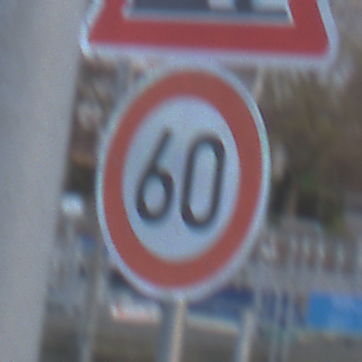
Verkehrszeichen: Geschwindigkeit60
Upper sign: SteinschlagLinks
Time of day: SunriseSunset
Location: Outdoor (Suburban)
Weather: PartlyCloudy
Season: NotSpecified
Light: Natural